Chest X-ray. View position: AP
Patient age: 63
Patient sex: M
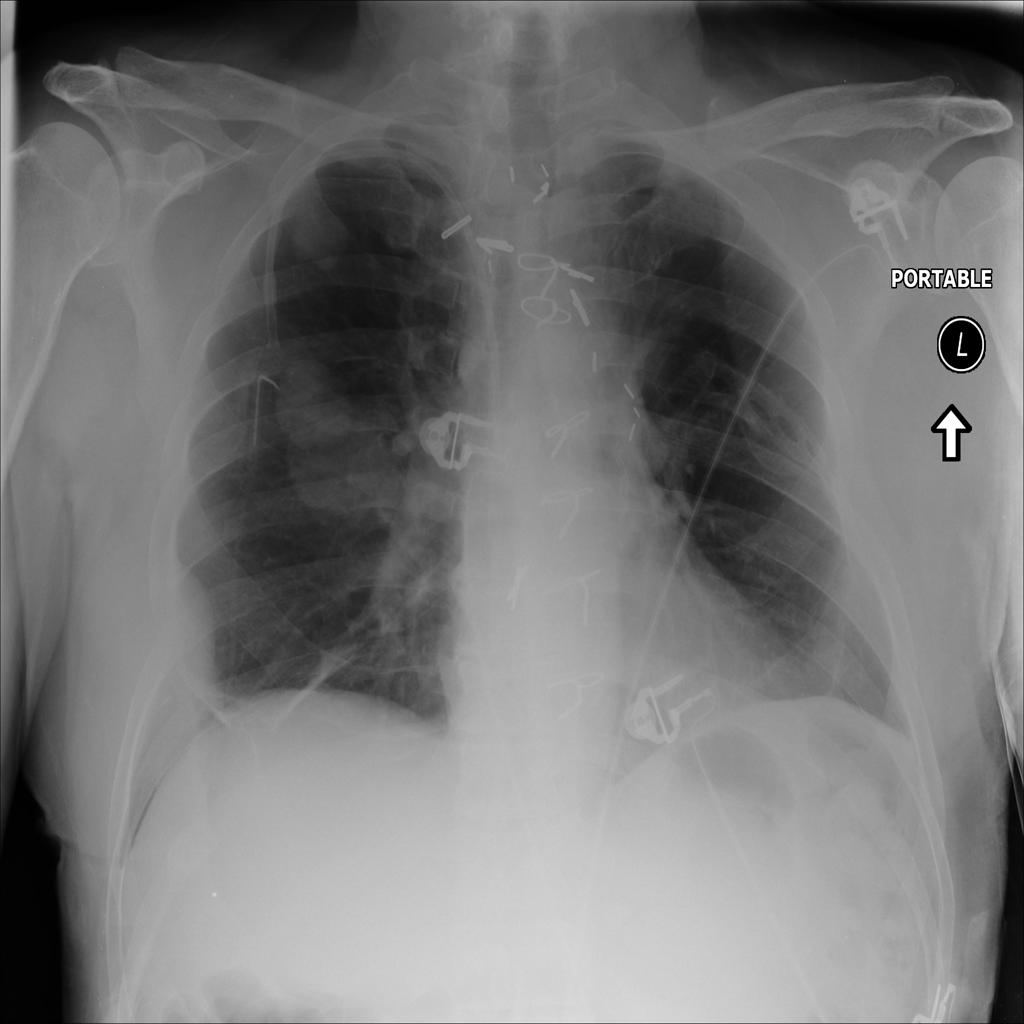
Finding: Pneumothorax